Interaction volume radius: 10 \u00c5
Interaction volume height: 20 \u00c5
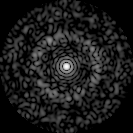
Disorder parameter: 0.834